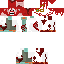
A female skeleton skin with dark skin, wearing brown long hair dressed in a red tshirt and red pants, featuring a closed mouth.